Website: lowes
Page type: review-order
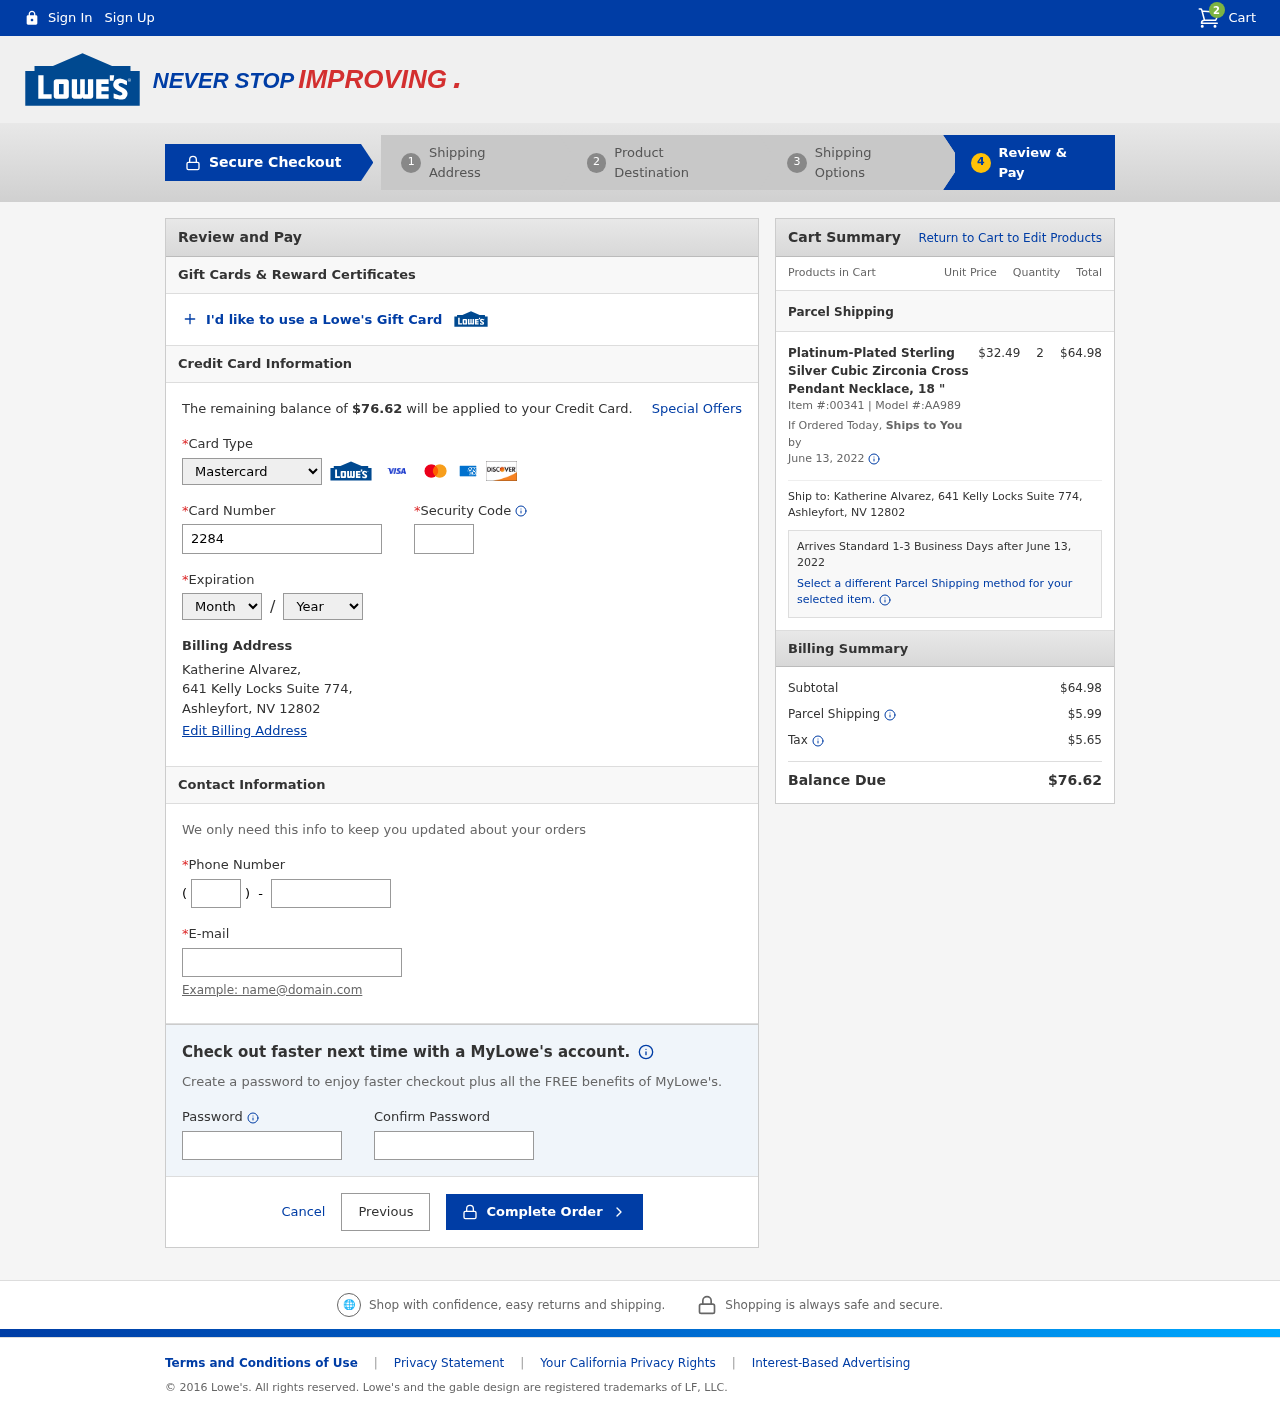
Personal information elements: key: PII_CARD_CVV
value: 199
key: PII_CARD_EXPIRY_MONTH
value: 07
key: PII_CARD_EXPIRY_YEAR
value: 28
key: PII_CARD_NUMBER
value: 2284 4836 9837 8263
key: PII_CARD_TYPE
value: Mastercard
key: PII_CITY
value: Ashleyfort
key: PII_EMAIL
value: katherinealvarez@yahoo.com
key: PII_FULLNAME
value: Katherine Alvarez,
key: PII_PHONE
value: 8042951745
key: PII_PHONE_AREA
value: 804
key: PII_POSTCODE
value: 12802
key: PII_STATE_ABBR
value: NV
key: PII_STREET
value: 641 Kelly Locks Suite 774,
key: PII_FULLNAME2
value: Katherine Alvarez
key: PII_STREET2
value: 641 Kelly Locks Suite 774
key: PII_CITY_STATE_ZIP2
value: Ashleyfort, NV 12802
Product elements: key: PRODUCT1_NAME
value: Platinum-Plated Sterling Silver Cubic Zirconia Cross Pendant Necklace, 18 "
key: PRODUCT1_PRICE
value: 32.49
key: PRODUCT1_QUANTITY
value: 2
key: PRODUCT1_ITEM_NUMBER
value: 00341
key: PRODUCT1_MODEL_NUMBER
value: AA989
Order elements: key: ORDER_NUM_ITEMS
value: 2
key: ORDER_TOTAL
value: $76.62
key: ORDER_SHIPPING_DATE
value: June 13, 2022
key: ORDER_SUBTOTAL
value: $64.98
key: ORDER_SHIPPING_DATE2
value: June 13, 2022
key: ORDER_SUBTOTAL2
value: $64.98
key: ORDER_SHIPPING_COST
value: $5.99
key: ORDER_TAX
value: $5.65